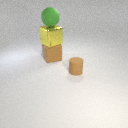
large yellow metal cube below large green rubber sphere